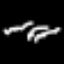
Label: squiggle